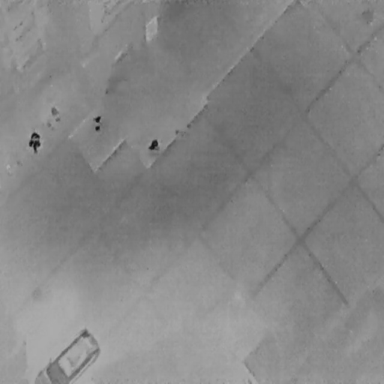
There are three People in the infrared image.